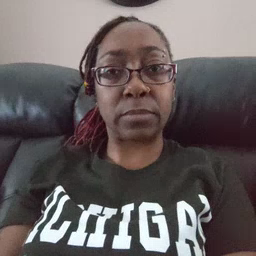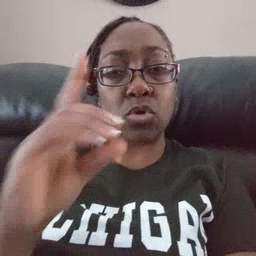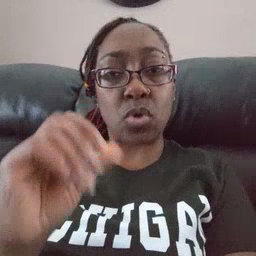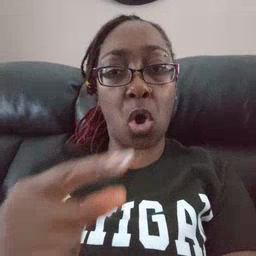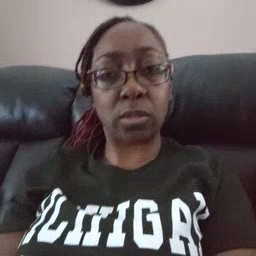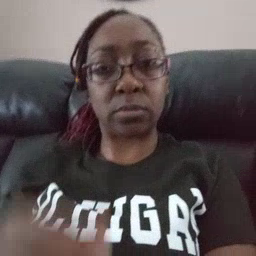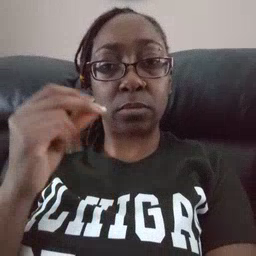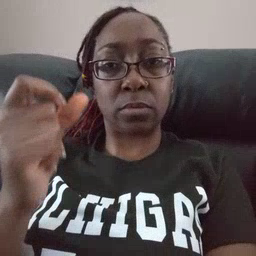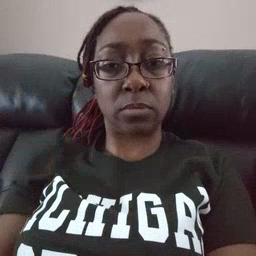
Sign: dog